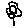
Label: flower